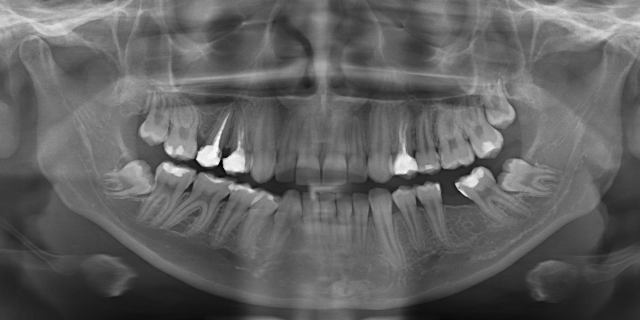
adult